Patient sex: M
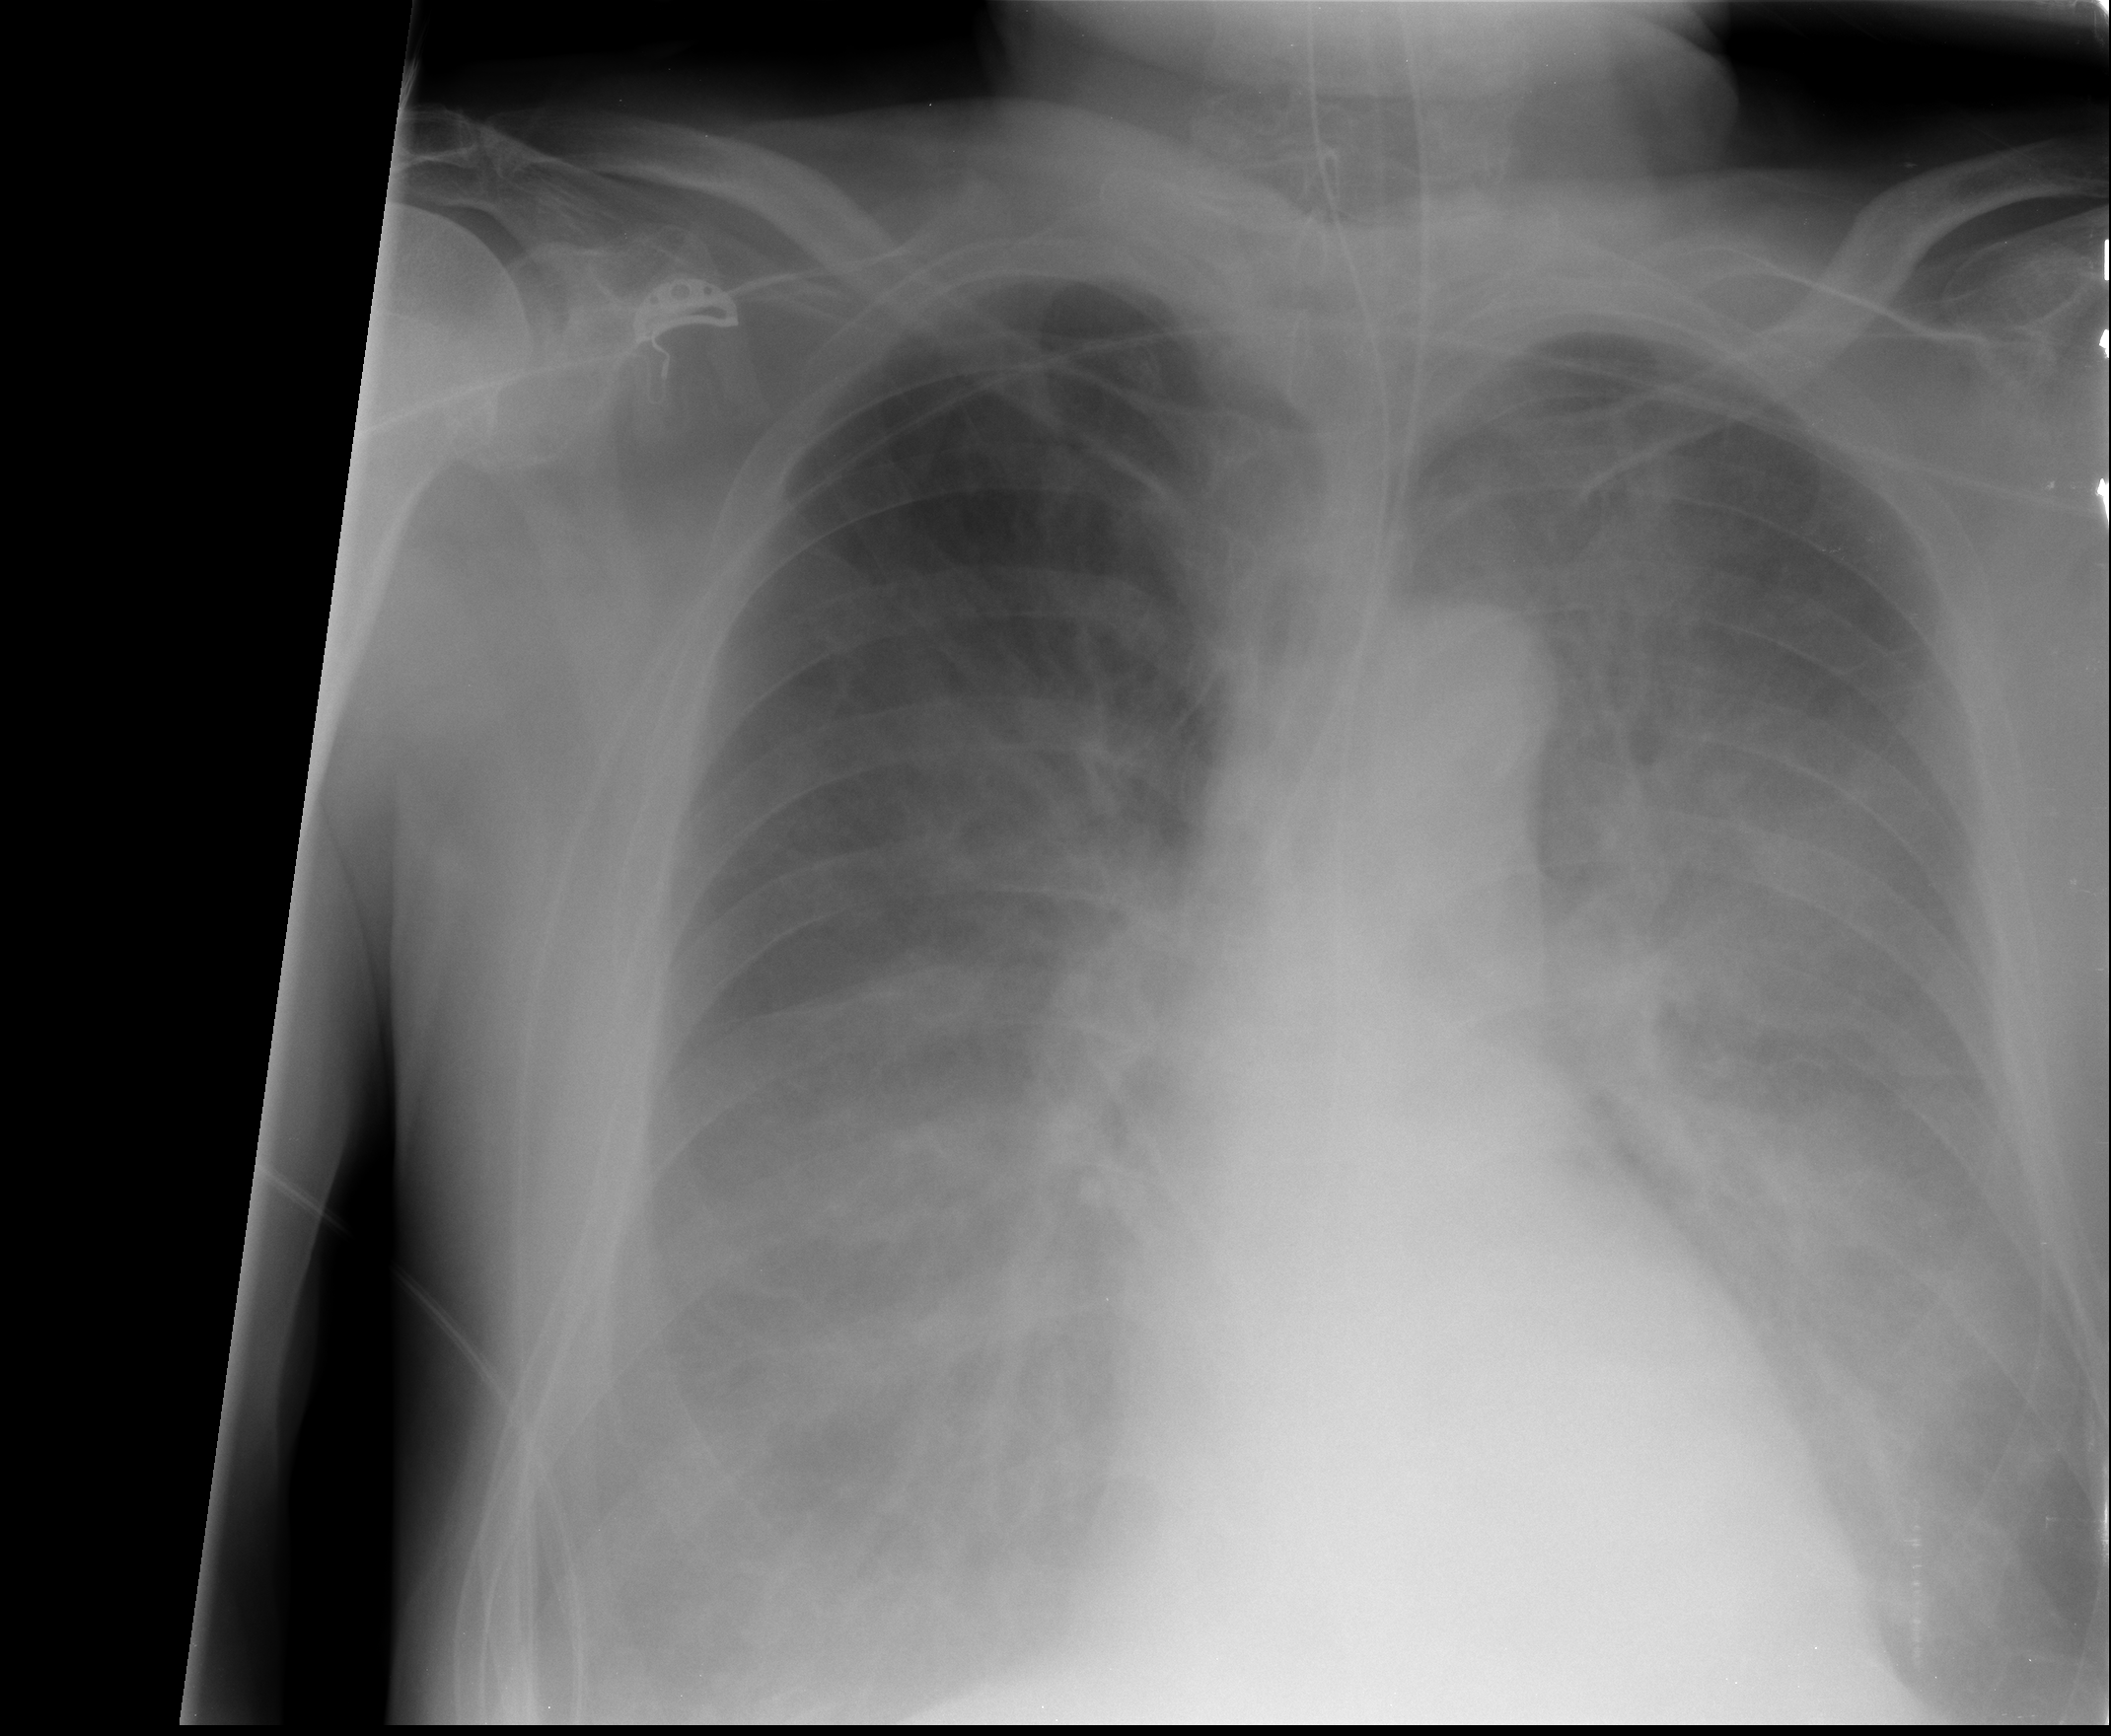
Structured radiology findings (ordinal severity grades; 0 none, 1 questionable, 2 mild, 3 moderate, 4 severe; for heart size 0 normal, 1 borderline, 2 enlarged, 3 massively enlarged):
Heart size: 0
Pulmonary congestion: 0
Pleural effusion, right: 3
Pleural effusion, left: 3
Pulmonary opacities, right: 0
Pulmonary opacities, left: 0
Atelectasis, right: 0
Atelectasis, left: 0